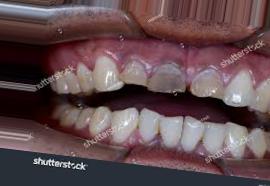
Condition: Tooth Discoloration